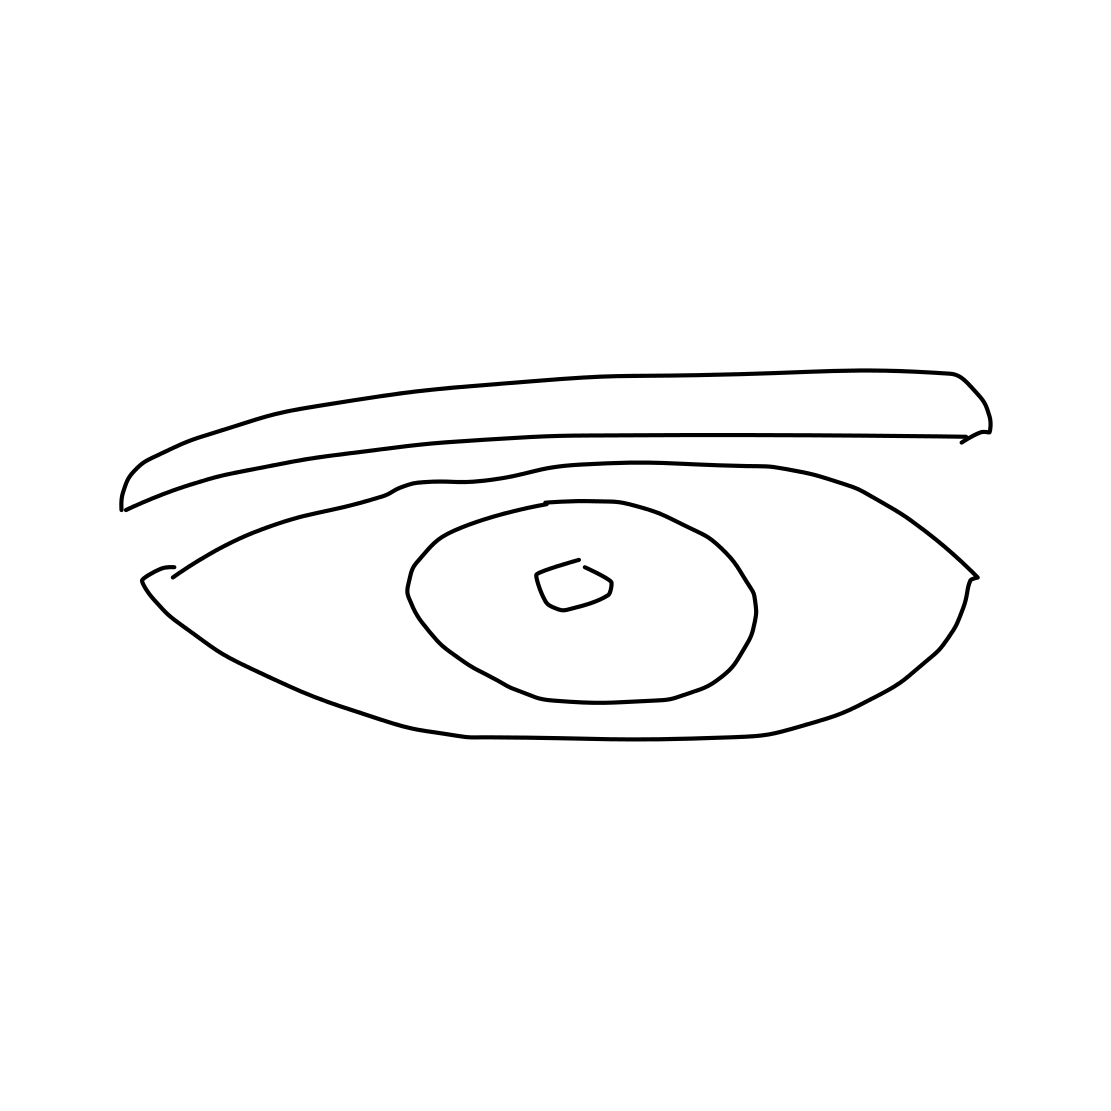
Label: eye